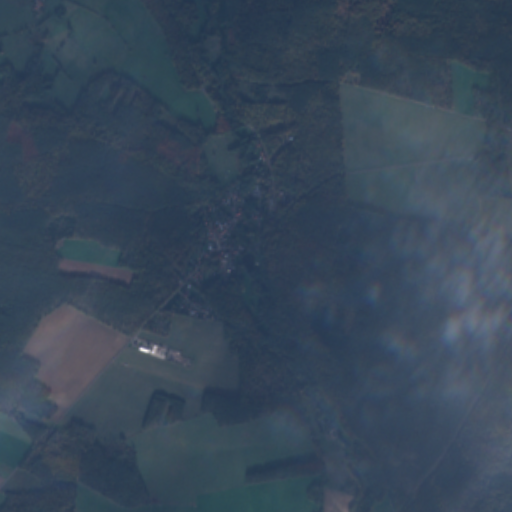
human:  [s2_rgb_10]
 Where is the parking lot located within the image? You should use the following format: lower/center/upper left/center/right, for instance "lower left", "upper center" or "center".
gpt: The parking lot is located in the center of the image.
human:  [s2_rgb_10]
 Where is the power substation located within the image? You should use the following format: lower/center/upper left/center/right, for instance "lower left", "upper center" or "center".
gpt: The power substation is located in the center of the image.
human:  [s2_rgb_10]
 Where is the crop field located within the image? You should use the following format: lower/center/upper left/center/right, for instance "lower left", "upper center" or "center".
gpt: There is no crop field in the image.